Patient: sex M, age 57
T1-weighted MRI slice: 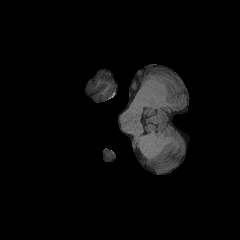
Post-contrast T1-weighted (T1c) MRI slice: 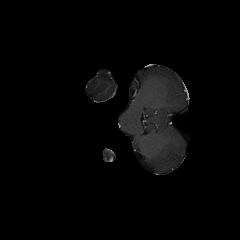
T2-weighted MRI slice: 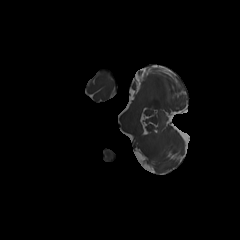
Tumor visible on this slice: no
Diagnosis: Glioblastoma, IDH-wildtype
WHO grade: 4